Interaction volume radius: 5 \u00c5
Interaction volume height: 10 \u00c5
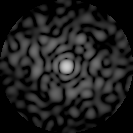
Disorder parameter: 0.9096